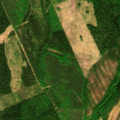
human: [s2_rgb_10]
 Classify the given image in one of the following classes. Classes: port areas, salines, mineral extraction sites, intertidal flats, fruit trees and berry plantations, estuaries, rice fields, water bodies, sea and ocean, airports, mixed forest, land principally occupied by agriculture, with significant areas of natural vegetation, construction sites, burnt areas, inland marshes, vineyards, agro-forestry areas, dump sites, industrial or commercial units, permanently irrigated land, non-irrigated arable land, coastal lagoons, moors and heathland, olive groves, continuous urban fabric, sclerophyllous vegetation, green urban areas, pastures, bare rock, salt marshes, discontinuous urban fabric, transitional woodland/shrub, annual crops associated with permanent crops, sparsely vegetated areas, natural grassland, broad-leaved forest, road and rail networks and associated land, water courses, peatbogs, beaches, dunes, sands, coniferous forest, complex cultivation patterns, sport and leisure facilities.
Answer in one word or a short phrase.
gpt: coniferous forest, mixed forest, transitional woodland/shrub, peatbogs